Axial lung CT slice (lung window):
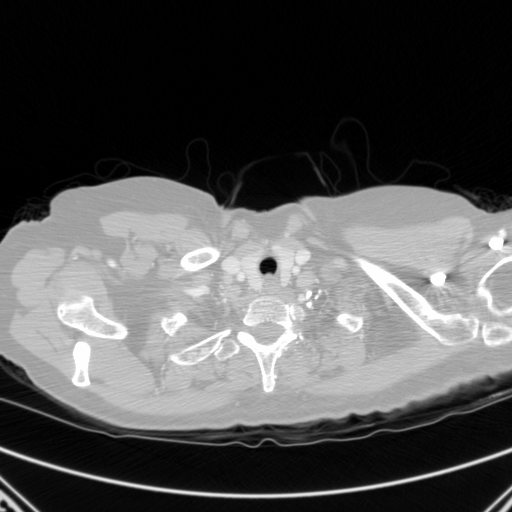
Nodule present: no